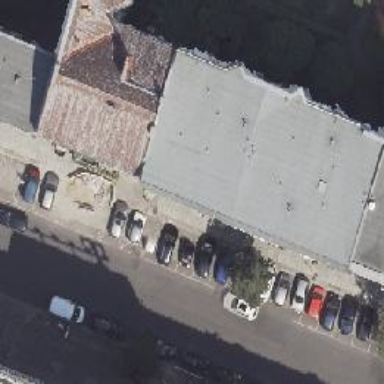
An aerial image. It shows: Bar.